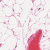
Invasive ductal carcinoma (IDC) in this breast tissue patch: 0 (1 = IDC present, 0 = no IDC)